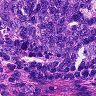
Metastatic tissue present: no